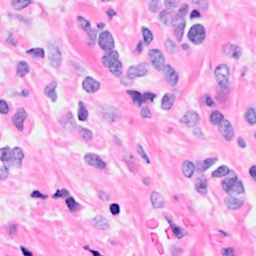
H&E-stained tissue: Breast